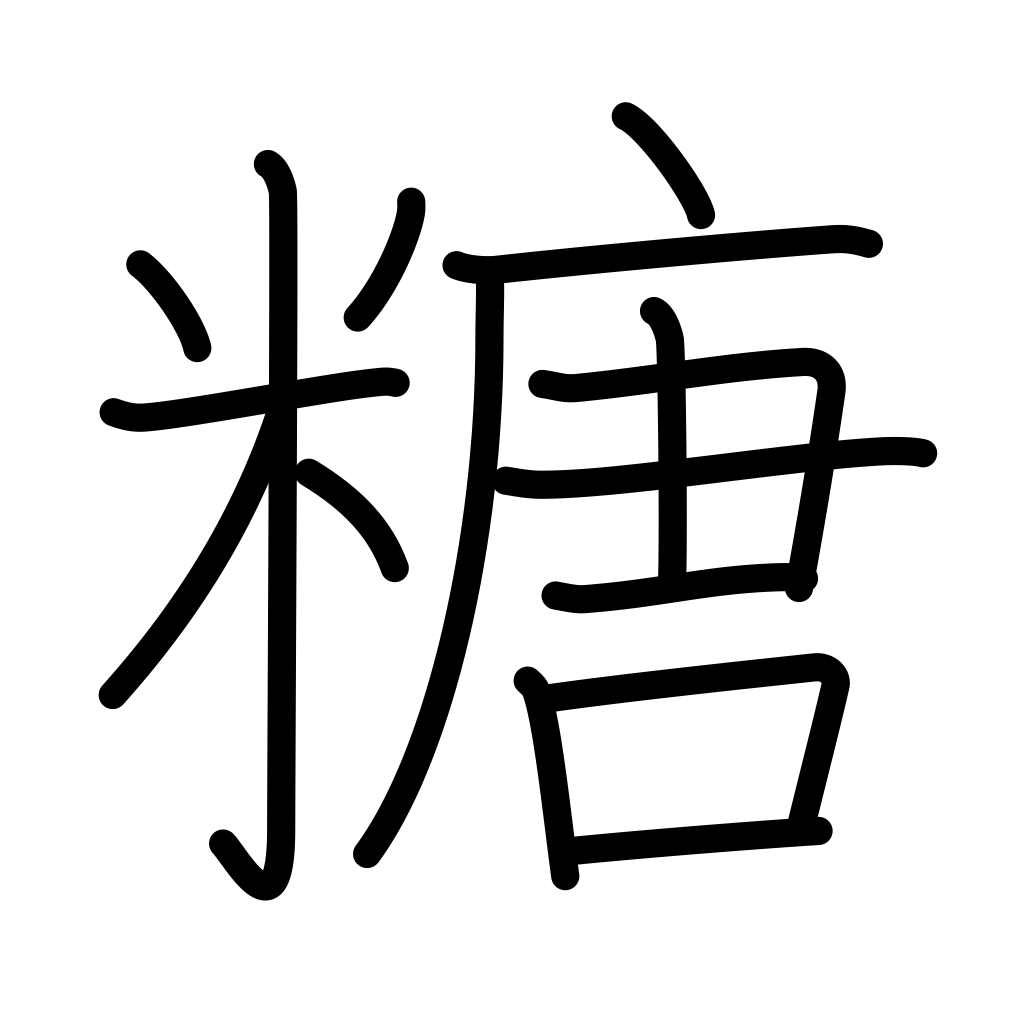
Meaning: sugar